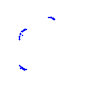
Particle: pion